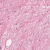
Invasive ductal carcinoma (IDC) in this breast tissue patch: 0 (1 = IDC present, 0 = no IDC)